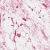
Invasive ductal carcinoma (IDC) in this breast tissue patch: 0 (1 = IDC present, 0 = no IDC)